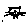
Label: cat